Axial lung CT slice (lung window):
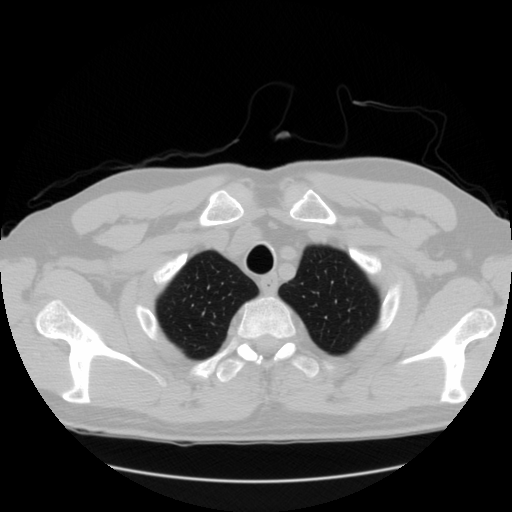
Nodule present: no